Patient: sex F, age 73
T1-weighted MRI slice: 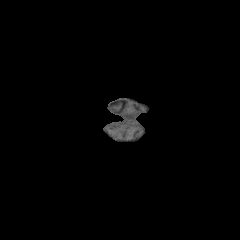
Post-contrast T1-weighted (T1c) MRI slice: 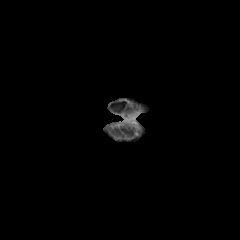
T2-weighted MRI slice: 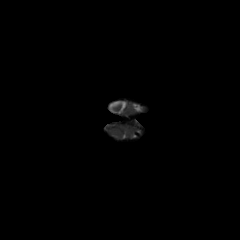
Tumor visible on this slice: no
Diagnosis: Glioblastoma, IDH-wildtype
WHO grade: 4